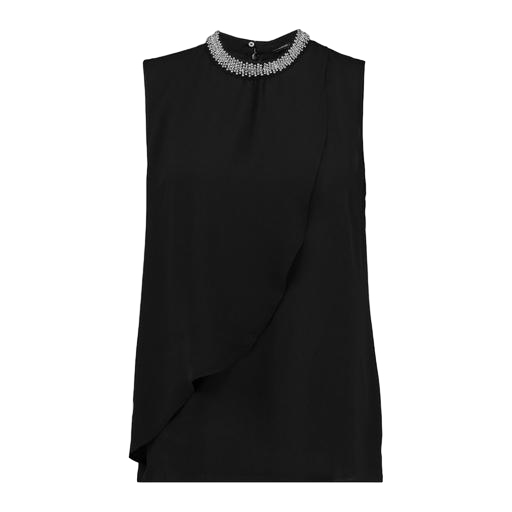
vero moda black high neck blouse, black sleeveless high-low top only macy, black morley top, white background